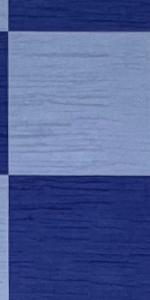
Label: Empty